Question: On Emacs 24.3.1 if I 'M-X load-theme' and load another theme, it often interferes with my current theme instead of replacing it, giving a very ugly result colour-wise.
An example is here, where the 'solarized-light' and 'wombat' themes are conflicting:

I solve this by doing a 'M-X disable-theme' of the old theme, is there a cleaner way to solve this?
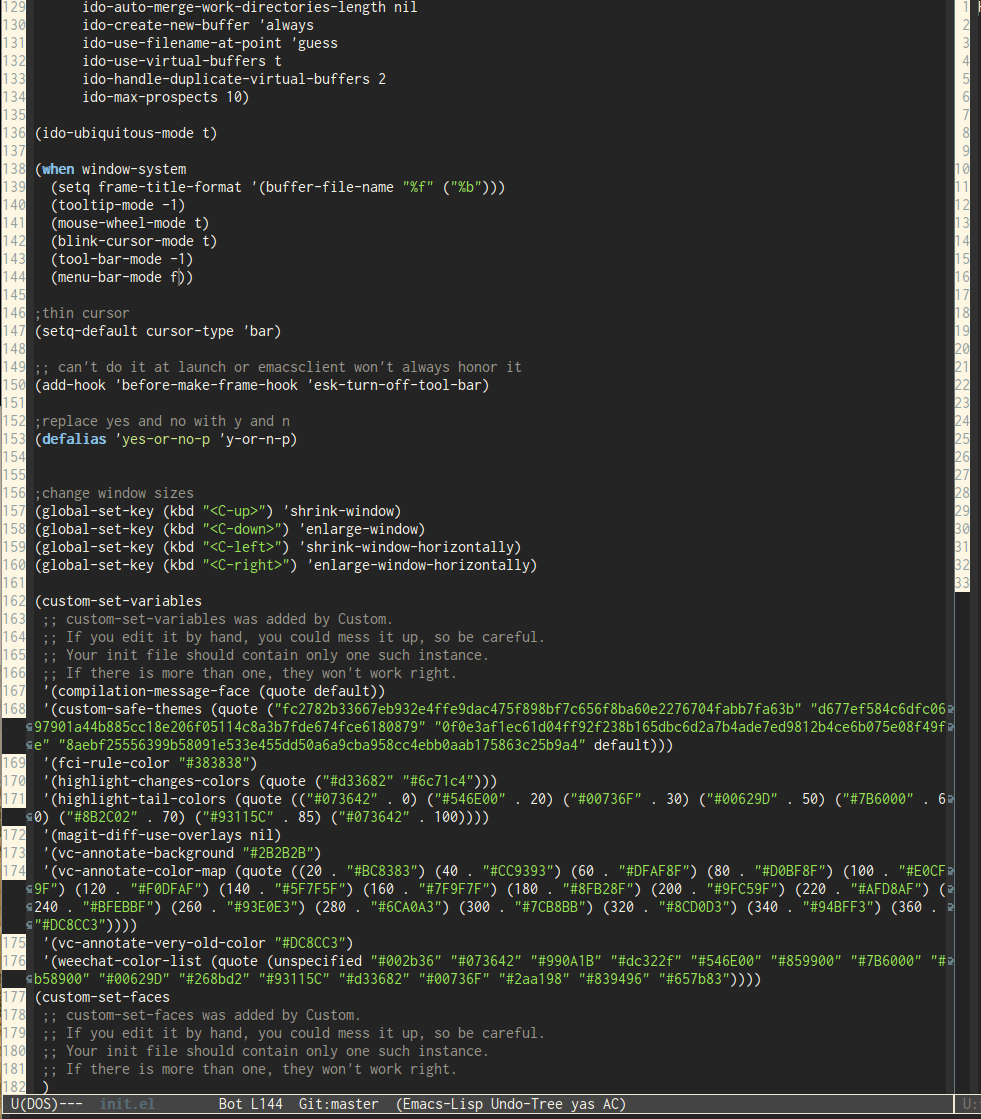
Answer: Disabling first the active theme certainly helps.
If you add this to your init.el:
'''
(defun disable-all-themes ()
"disable all active themes."
(dolist (i custom-enabled-themes)
(disable-theme i)))
(defadvice load-theme (before disable-themes-first activate)
(disable-all-themes))
'''
the function 'load-theme' will first disable the active themes, before loading the new one.